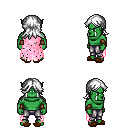
a pixel art fantasy rpg character, male body template, orc, green skin, pink tattered cape, metal pants, white loose hair, leather bracers, brown slippers, four views (front, back, left, right), 2x2 character sprite sheet, small pixel art, hard edges, no anti-aliasing